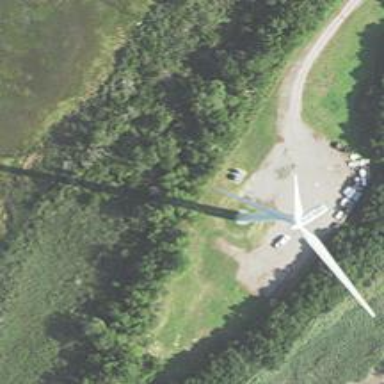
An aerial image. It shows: Wind generator powered by wind. The generator type is horizontal axis and it uses wind turbines.